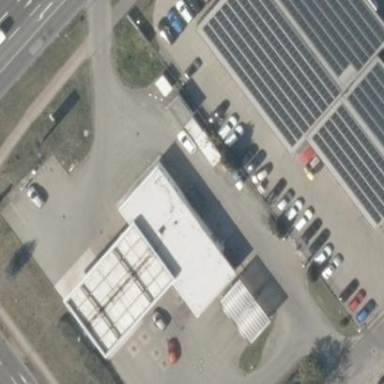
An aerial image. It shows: Building serving as CNG fuel station.